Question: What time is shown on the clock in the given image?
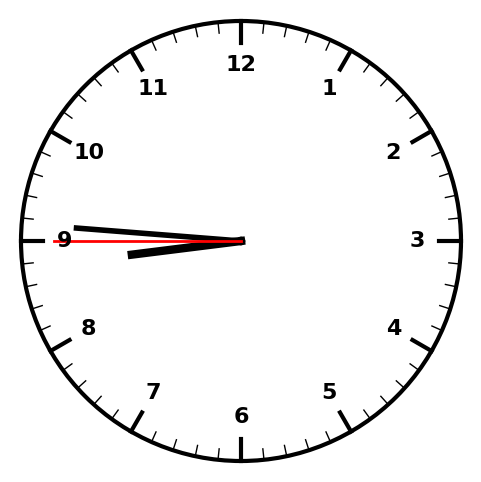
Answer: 08:45:45